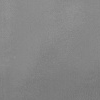
Atmospheric dust classification: dusty